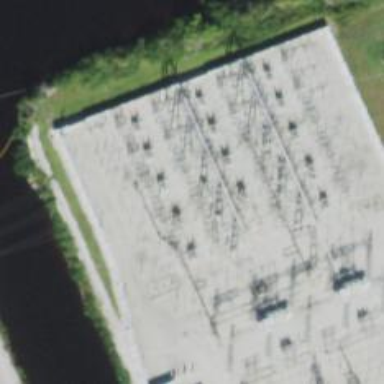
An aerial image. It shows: Switch used for power control.